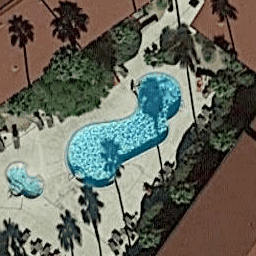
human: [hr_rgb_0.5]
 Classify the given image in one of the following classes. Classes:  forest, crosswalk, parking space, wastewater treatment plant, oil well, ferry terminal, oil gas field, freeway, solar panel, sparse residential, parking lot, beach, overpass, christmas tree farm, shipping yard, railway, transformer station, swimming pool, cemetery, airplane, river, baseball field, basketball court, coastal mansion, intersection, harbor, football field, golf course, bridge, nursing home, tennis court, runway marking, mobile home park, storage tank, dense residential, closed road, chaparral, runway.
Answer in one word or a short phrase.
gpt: swimming pool